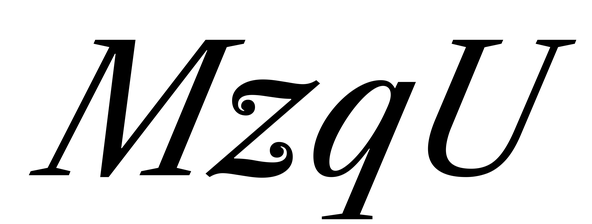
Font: LibreCaslonText-Italic_Italic